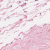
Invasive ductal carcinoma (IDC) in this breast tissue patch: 0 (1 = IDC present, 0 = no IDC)